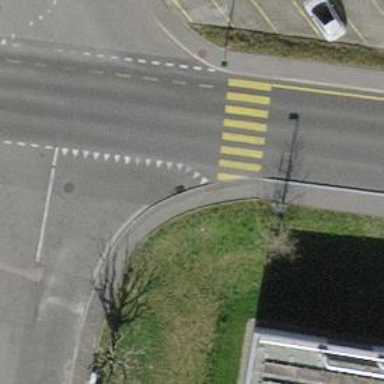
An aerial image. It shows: Kerb serving as barrier.